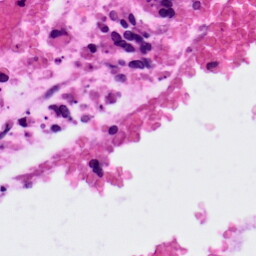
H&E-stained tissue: Colon